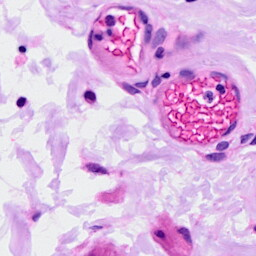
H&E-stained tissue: Ovarian